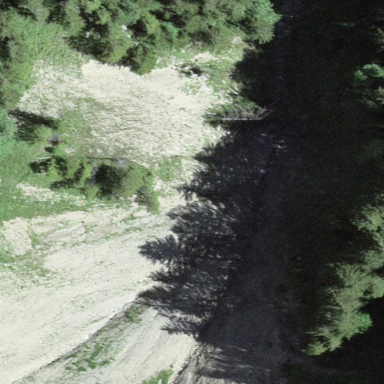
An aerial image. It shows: Scree landscape.